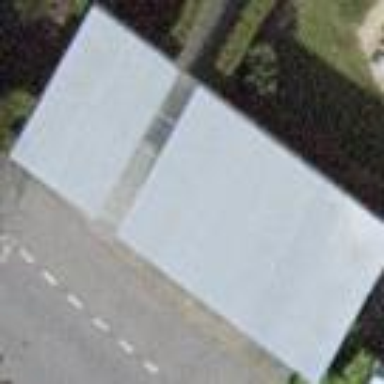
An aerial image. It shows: Garage building.